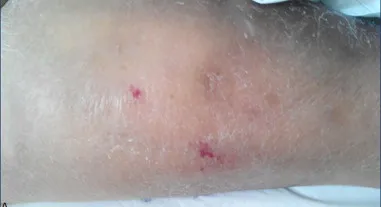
appearance of ecchymosis and petechiae all over the body and limbs of the patient.
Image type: medical_photograph (skin_photograph)